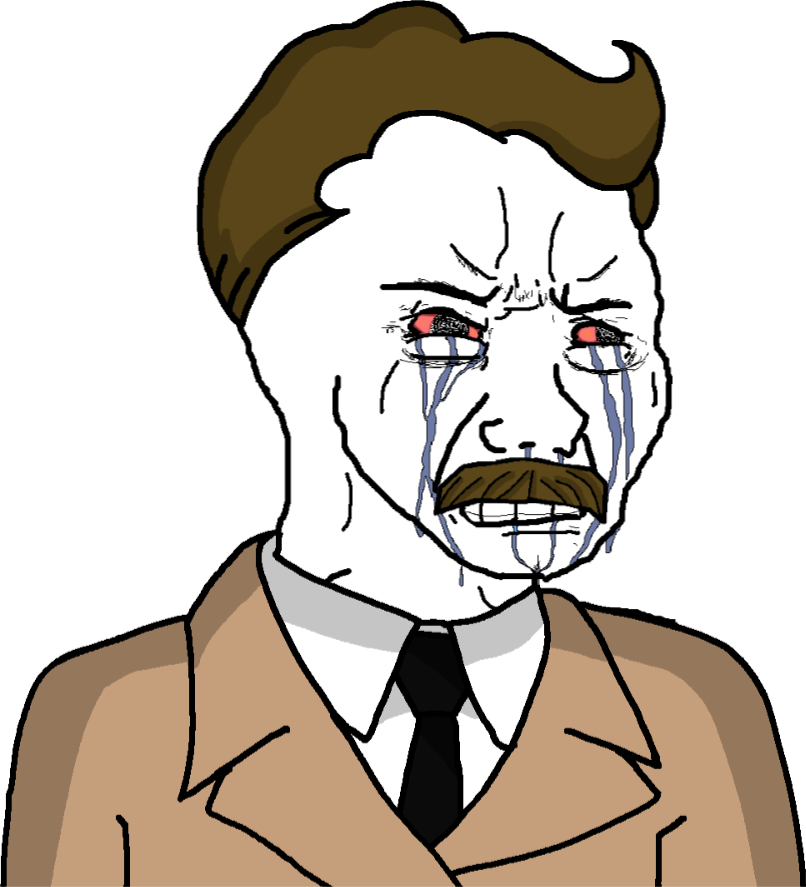
Label: 5_Crying_Wojak